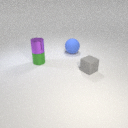
small green metal cylinder below small purple metal cylinder